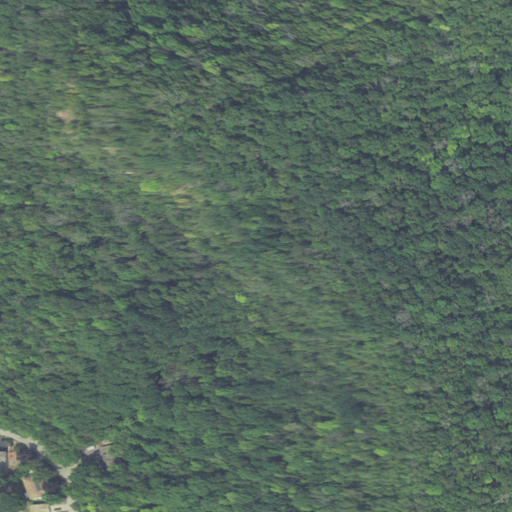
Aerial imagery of cliff(s) in Wisconsin named Miller Bluff containing deciduous forest, mixed forest, evergreen forest, low intensity development, and open development